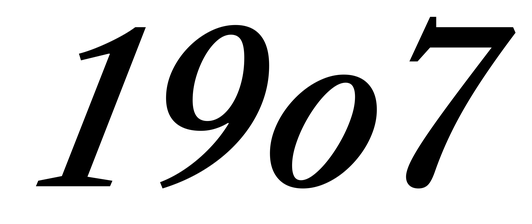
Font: LibreCaslonText-Italic_Medium_Italic